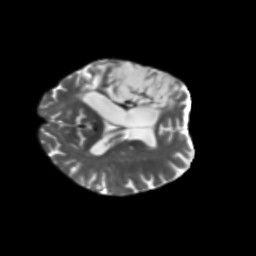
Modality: T2w
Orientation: axial
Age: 66
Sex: female
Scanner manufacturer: siemens
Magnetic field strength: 3 T
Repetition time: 5.47 s
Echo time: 0.0854 s